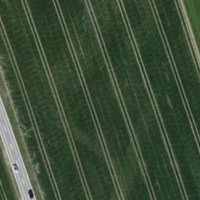
EUNIS habitat code: 24
Species observed at this site:
Ardea alba